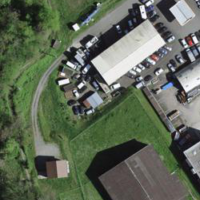
EUNIS habitat code: 54
Species observed at this site:
Aeshna cyanea